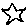
Label: star